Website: slack
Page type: payment
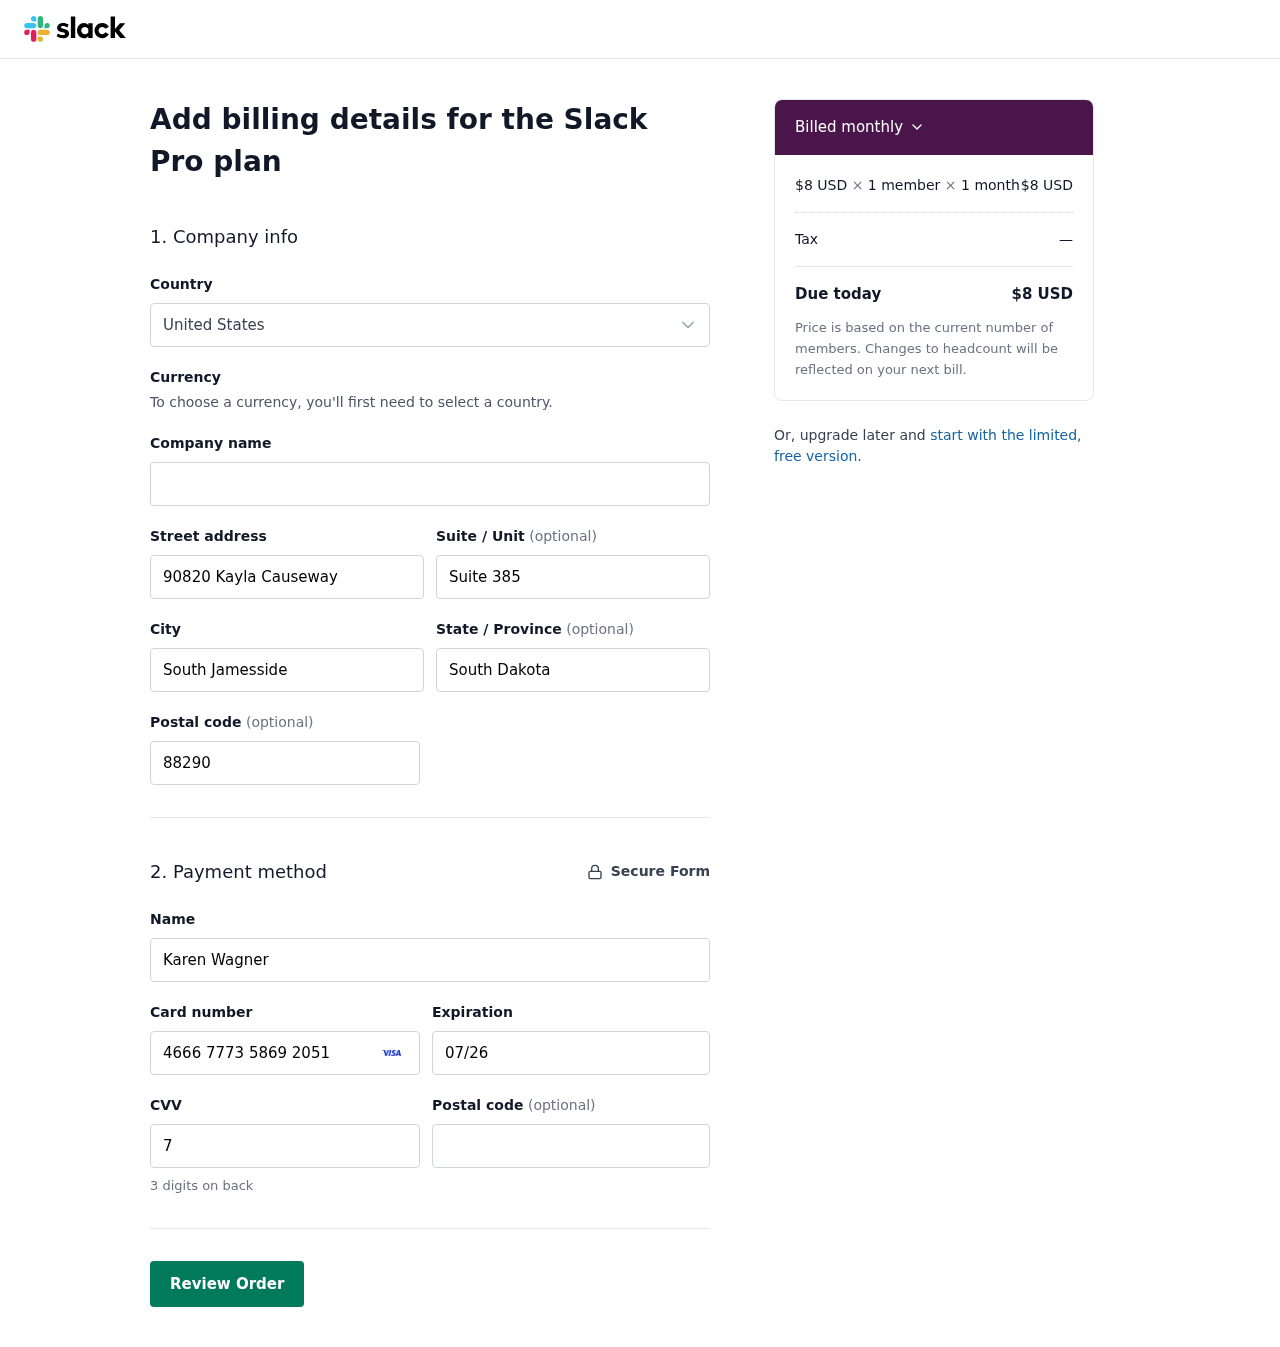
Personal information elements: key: PII_COUNTRY
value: United States
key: PII_STREET
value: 90820 Kayla Causeway
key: PII_STREET2
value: Suite 385
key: PII_CITY
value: South Jamesside
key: PII_STATE
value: South Dakota
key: PII_POSTCODE
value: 88290
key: PII_FULLNAME
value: Karen Wagner
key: PII_CARD_NUMBER
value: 4666 7773 5869 2051
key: PII_CARD_EXPIRY
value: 07/26
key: PII_CARD_CVV
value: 798
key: PII_POSTCODE2
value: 55530
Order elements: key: ORDER_PRICE_PER_MEMBER
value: $8 USD
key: ORDER_NUM_MEMBERS
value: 1 member
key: ORDER_NUM_MONTHS
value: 1 month
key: ORDER_SUBTOTAL
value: $8 USD
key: ORDER_TAX
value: —
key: ORDER_TOTAL
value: $8 USD